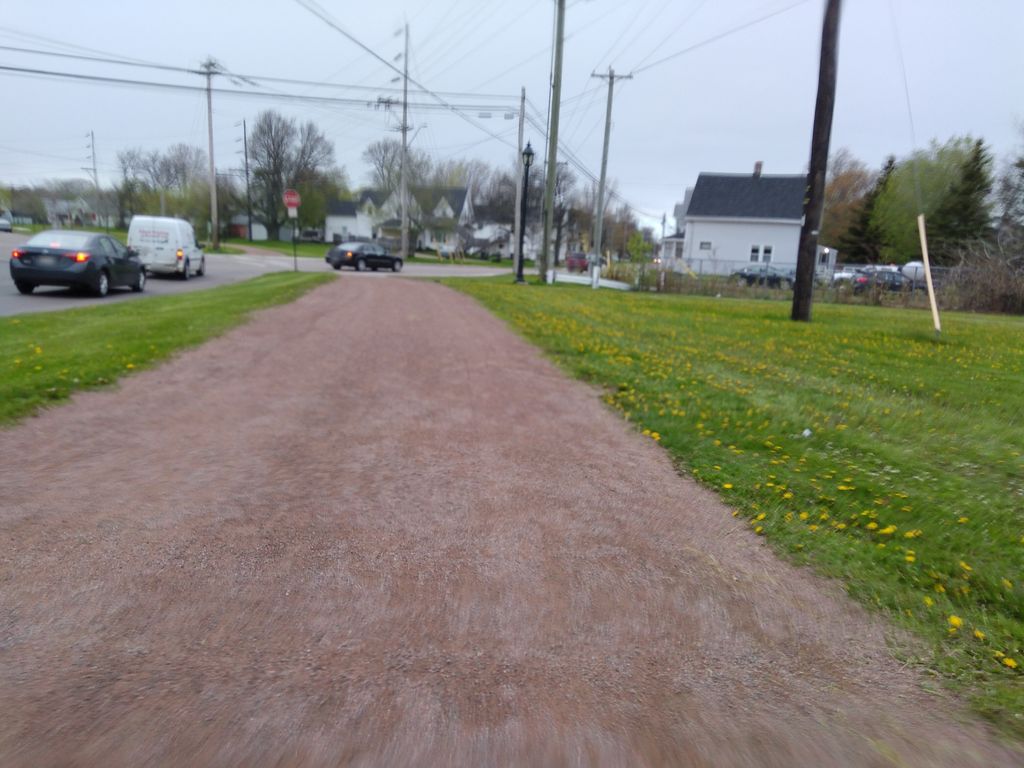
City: charlottetown